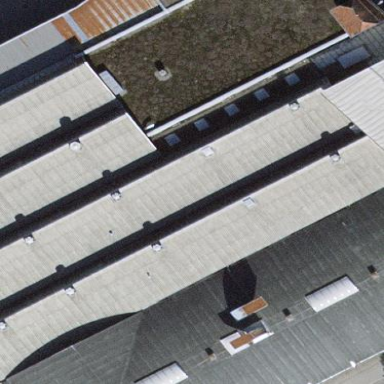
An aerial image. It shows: Industrial building.